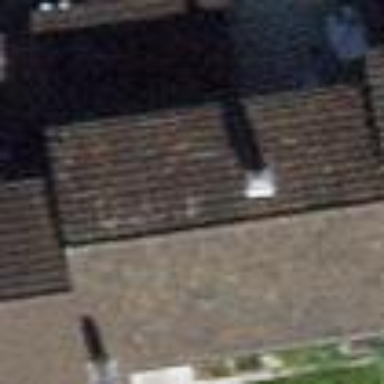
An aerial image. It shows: Building with tile roof.